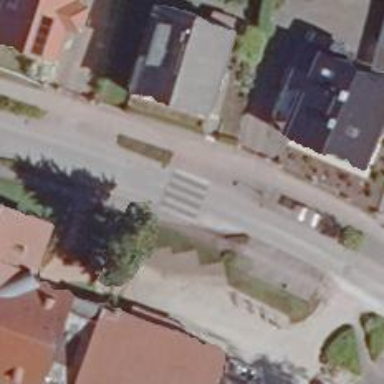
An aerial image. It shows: Zebra crossing on the road.